Aerial crown-view tile of a tropical tree (Barro Colorado Island, Panama), acquired 20250818:
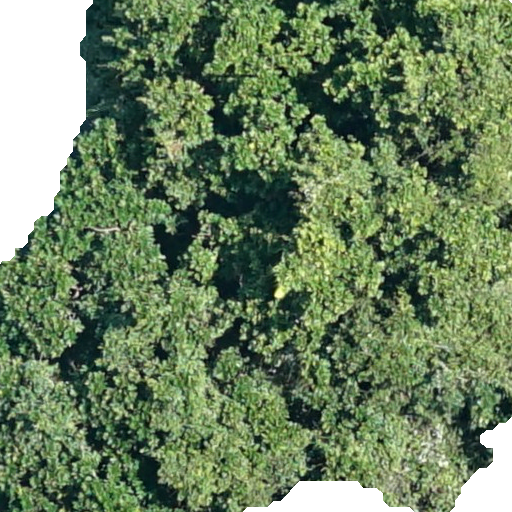
Species: Anacardium excelsum
GBIF accepted scientific name: Anacardium excelsum
Crown area: 415.62 m²